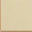
Piece: xx